Interaction volume radius: 10 \u00c5
Interaction volume height: 20 \u00c5
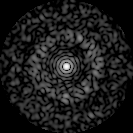
Disorder parameter: 0.8524